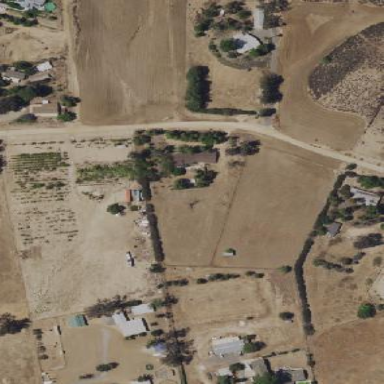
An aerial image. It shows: Farmyard area.